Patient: sex M, age 80
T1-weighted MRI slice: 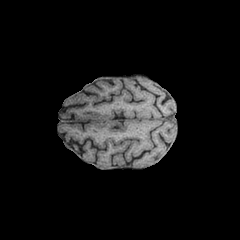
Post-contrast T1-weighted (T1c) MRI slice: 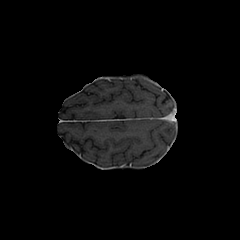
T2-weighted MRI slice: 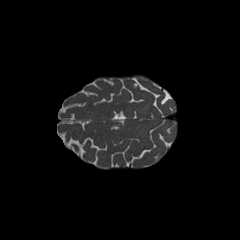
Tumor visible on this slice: no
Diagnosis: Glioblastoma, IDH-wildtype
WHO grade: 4